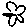
Label: flower